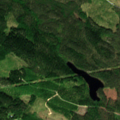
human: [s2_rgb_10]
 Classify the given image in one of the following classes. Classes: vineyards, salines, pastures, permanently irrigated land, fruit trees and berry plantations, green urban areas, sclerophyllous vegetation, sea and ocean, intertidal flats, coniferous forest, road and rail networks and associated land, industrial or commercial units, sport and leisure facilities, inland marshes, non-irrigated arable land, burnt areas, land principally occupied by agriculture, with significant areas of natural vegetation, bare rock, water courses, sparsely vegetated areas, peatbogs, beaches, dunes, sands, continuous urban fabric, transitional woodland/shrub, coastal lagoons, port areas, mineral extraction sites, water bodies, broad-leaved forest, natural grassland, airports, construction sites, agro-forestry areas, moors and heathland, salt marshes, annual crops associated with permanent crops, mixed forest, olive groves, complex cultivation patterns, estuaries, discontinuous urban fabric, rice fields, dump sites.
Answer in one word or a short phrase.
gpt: broad-leaved forest, coniferous forest, mixed forest, transitional woodland/shrub